Aerial crown-view tile of a tropical tree (Barro Colorado Island, Panama), acquired 20250414:
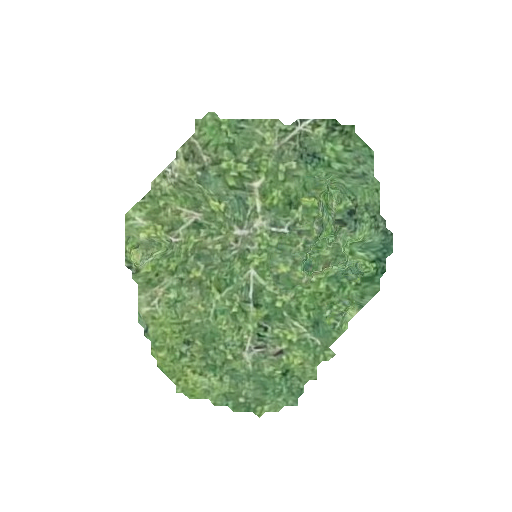
Species: Zanthoxylum ekmanii
GBIF accepted scientific name: Zanthoxylum ekmanii
Crown area: 87.504 m²